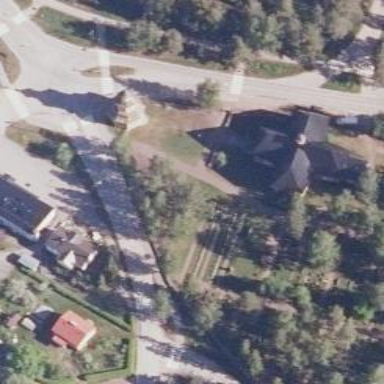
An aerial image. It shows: Historical site featuring war memorial.